Field crop: maize
Growth stage: 2
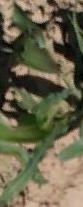
Species: maize